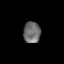
Tissue: prostate
Cell type: T cells
Senescence score: 0.7775
Nuclear area (px): 360
Mean DAPI intensity: 108.625